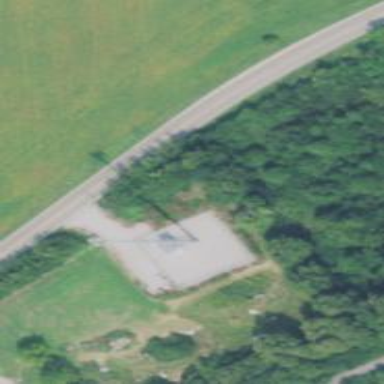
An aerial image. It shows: Mast tower used for communication.